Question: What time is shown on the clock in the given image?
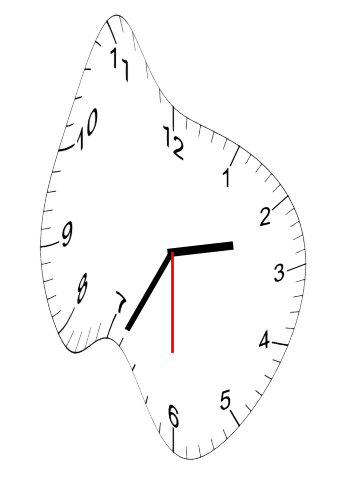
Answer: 02:34:30